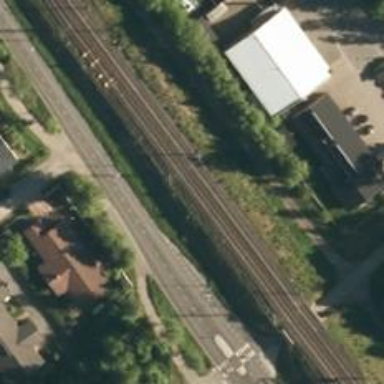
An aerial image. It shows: Railway track with continuous electrified contact line.